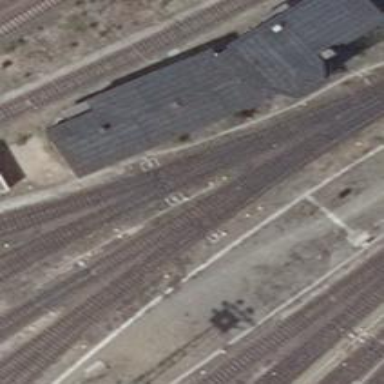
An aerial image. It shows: Rail yard with electrified contact lines for the railway.